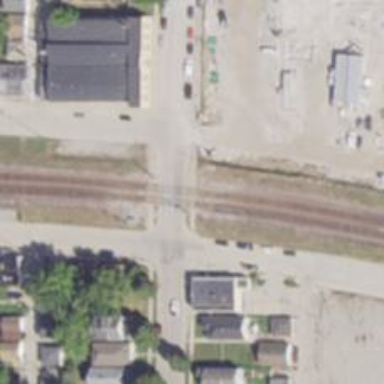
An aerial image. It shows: Railway crossing.